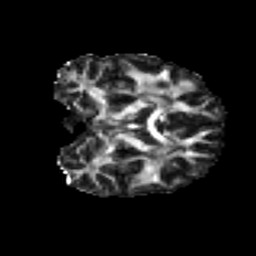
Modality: FA
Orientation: coronal
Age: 28
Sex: female
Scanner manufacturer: ge
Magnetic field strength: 3 T
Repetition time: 7.8 s
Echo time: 0.0606 s